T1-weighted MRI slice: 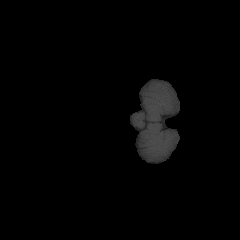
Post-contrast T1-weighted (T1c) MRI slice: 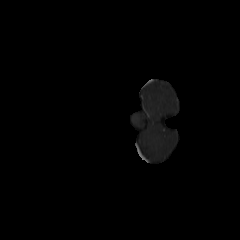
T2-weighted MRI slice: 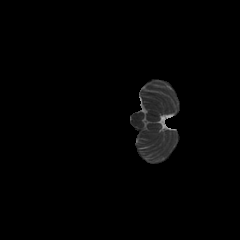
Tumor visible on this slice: no